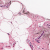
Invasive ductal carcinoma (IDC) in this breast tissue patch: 0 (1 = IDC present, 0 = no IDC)